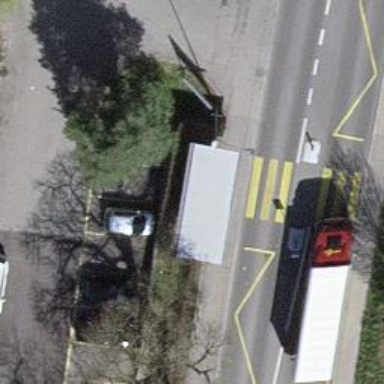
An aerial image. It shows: Sidewalk with public transport platform.